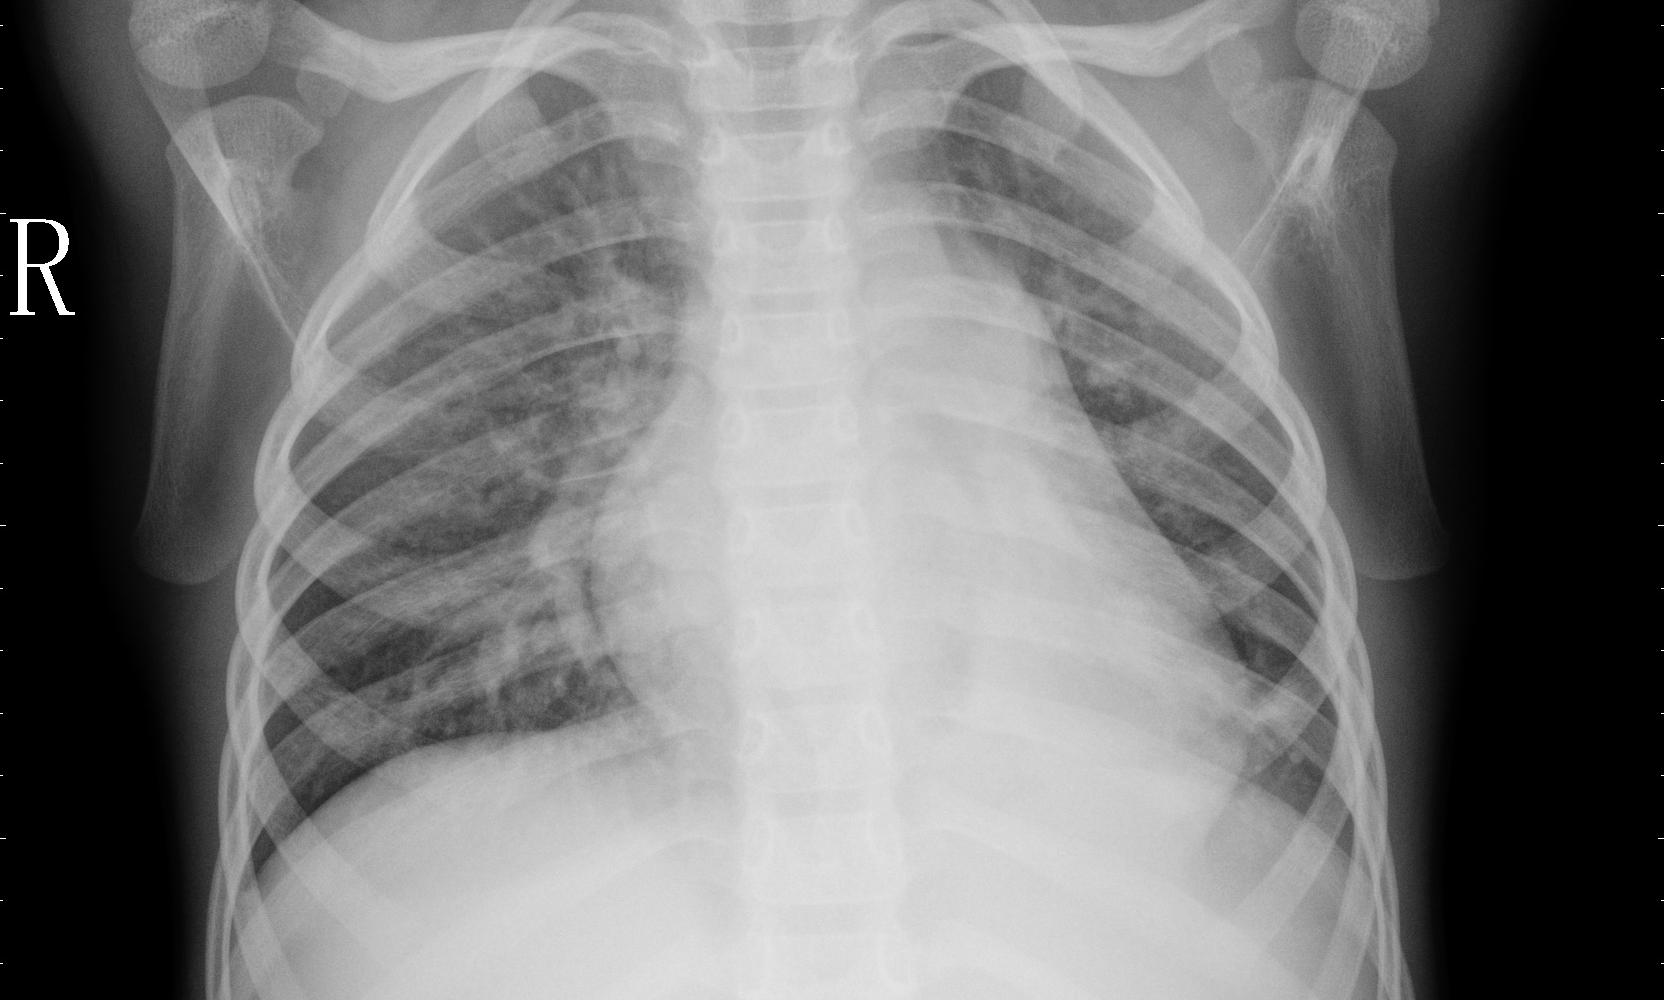
Diagnosis: PNEUMONIA